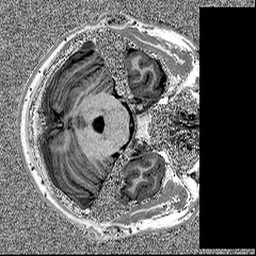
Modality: MP2RAGE
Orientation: axial
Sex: male